Interaction volume radius: 10 \u00c5
Interaction volume height: 15 \u00c5
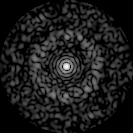
Disorder parameter: 0.8559